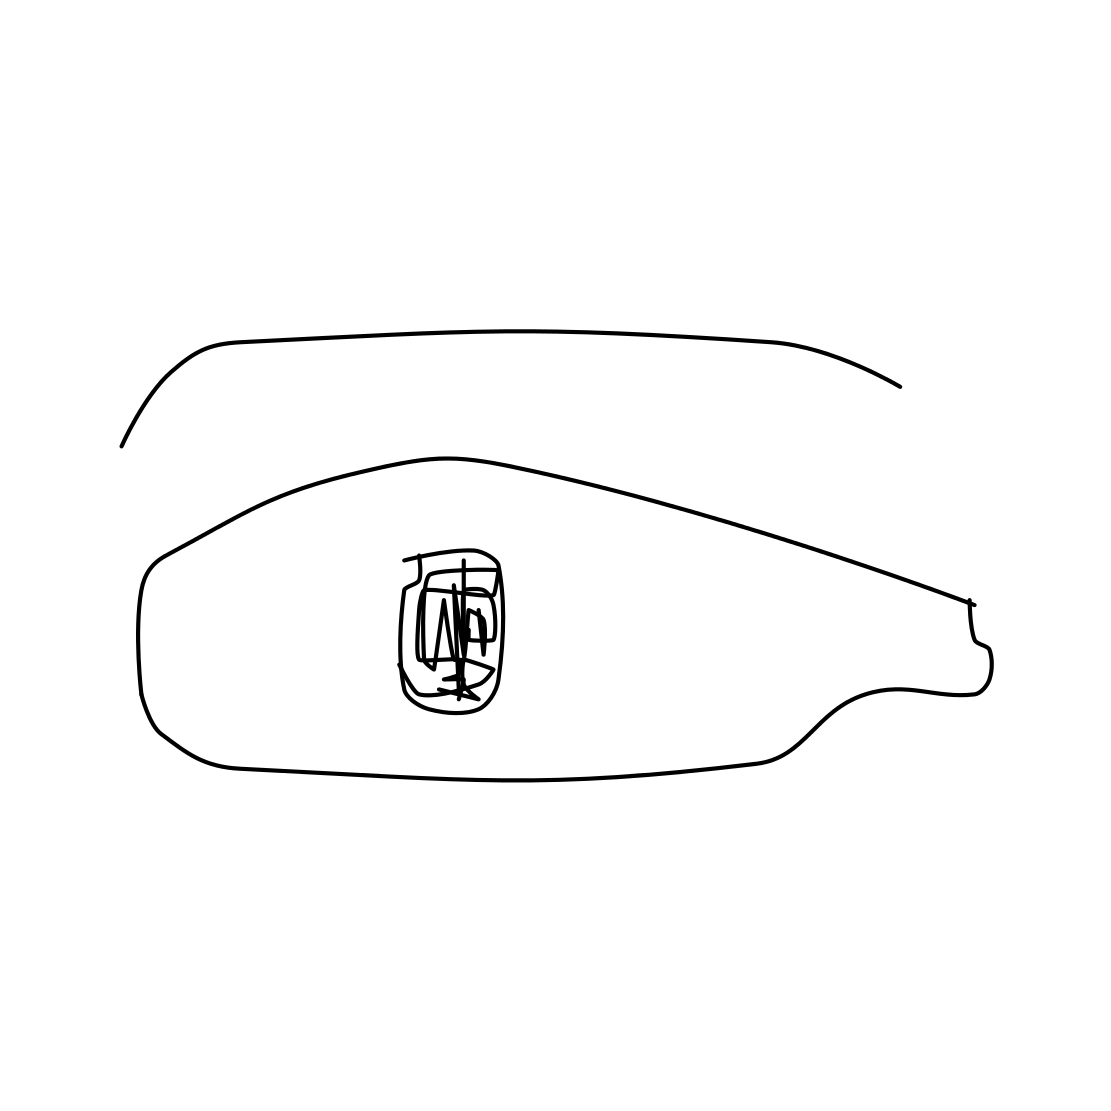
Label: eye